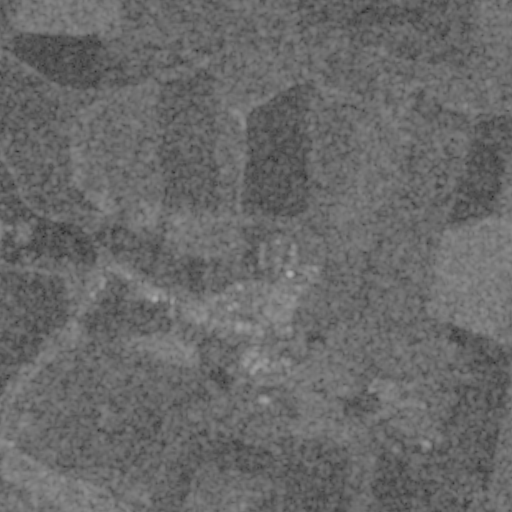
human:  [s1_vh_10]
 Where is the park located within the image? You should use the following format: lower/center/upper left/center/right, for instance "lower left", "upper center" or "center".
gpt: The park is located in the center right of the image.
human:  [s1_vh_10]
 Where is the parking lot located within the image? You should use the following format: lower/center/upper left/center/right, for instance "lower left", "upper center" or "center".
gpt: The parking lot is located in the center of the image.
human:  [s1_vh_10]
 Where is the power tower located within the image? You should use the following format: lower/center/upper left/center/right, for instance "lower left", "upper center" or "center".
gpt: The power tower is located in the center left of the image.
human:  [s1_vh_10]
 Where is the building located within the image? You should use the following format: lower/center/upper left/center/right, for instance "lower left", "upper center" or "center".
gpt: There is no building in the image.

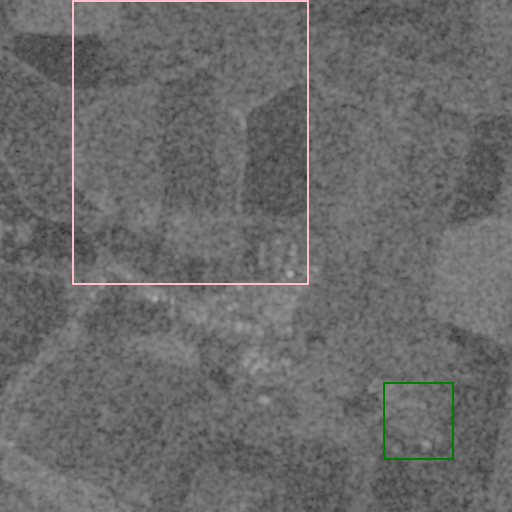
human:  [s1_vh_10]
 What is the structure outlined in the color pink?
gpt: The structure outlined in pink is a crop field.
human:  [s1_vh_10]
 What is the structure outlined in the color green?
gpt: The structure outlined in green is a quarry.
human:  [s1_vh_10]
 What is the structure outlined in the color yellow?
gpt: There is no yellow outline.